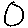
Label: circle